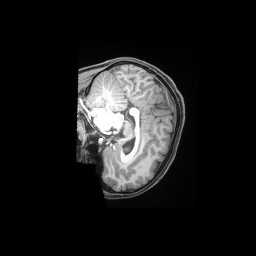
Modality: T1w
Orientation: sagittal
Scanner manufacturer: siemens
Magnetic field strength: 3 T
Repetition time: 2.53 s
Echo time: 0.00169 s